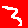
Digit: 3